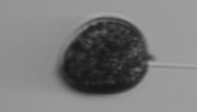
Label: Prorocentrum